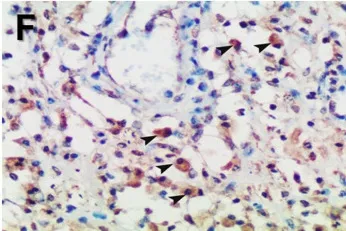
Histopathological changes in ASFV infected pigs in Vietnam, 2019. (F) Spleen: Immunohistochemical detection of ASFV p72 in abundant macrophages within the splenic red pulp (arrowheads). IHC stain (ABC technique), 40X.
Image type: pathology (immunostaining)